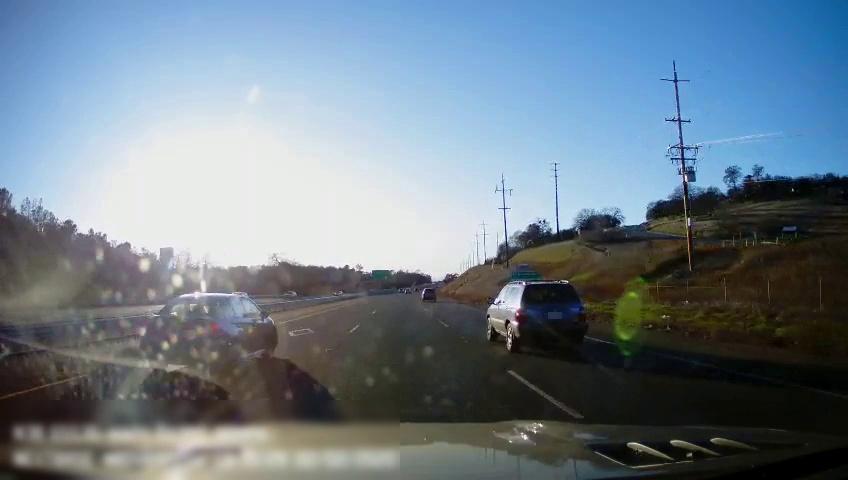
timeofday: Day
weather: Sunny
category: Drivable Space
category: Drivable Space
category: Vehicles | Car
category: Vehicles | Car
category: Vehicles | Car
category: Vehicles | SUV
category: Lanes | Alternate Lane
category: Lanes | Current Lane
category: Lanes | Current Lane
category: Lanes | Alternate Lane
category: Traffic | Signs